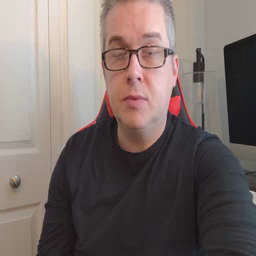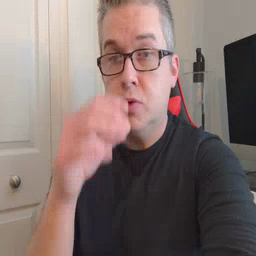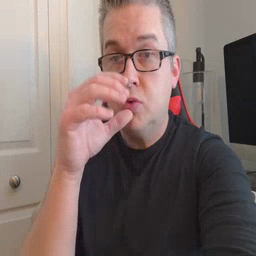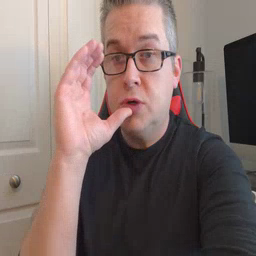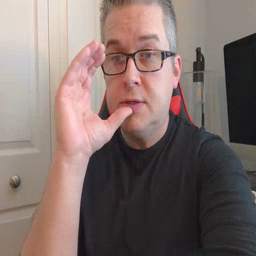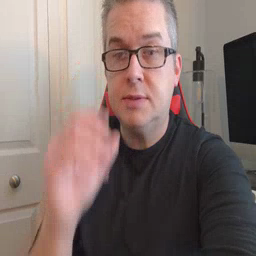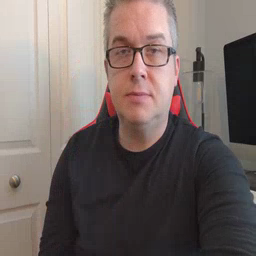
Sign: drink